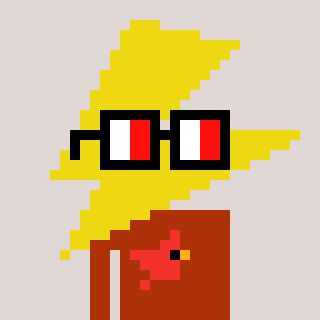
a pixel art character with square glasses with black frames and red eyes, a lightning bolt-shaped head and a hotbrown-colored body on a warm background